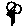
Label: flower